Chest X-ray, PA view. Patient: 45 years old, sex F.
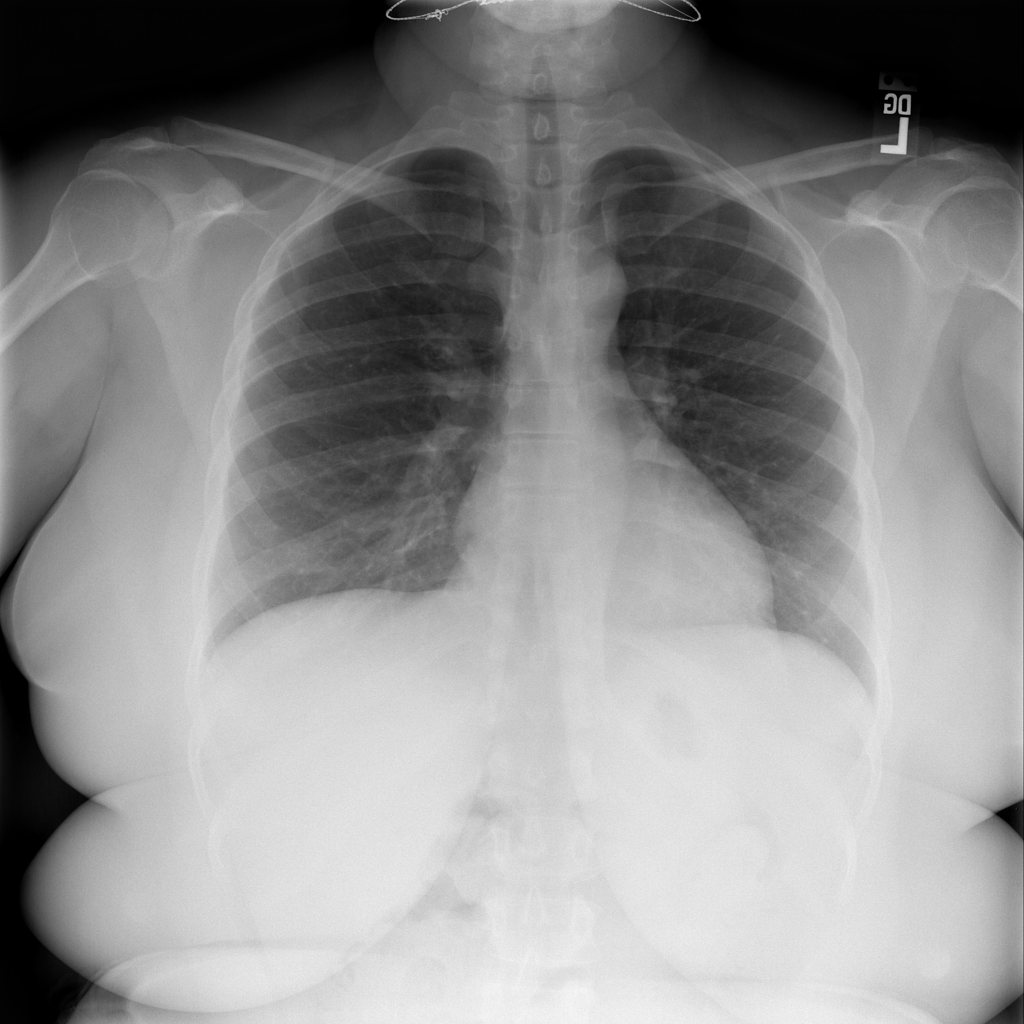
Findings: Infiltration